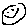
Label: smiley face